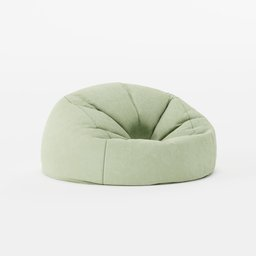
Label: furniture